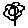
Label: flower